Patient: sex F, age 60
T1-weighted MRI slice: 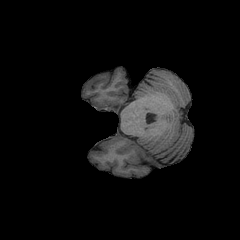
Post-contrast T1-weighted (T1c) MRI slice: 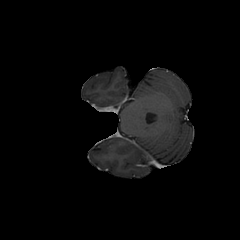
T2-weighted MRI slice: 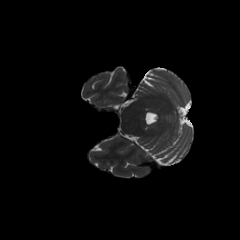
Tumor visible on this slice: no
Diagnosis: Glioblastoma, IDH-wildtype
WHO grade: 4